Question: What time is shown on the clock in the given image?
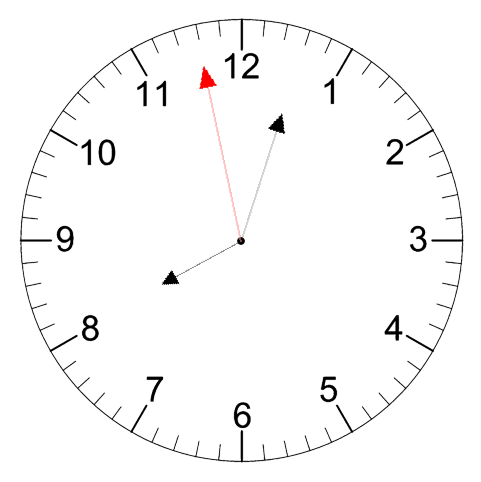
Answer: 08:02:58